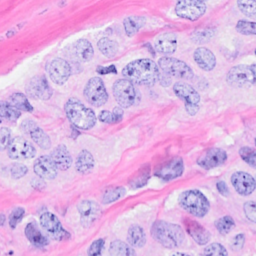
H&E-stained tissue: Breast